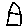
Label: house